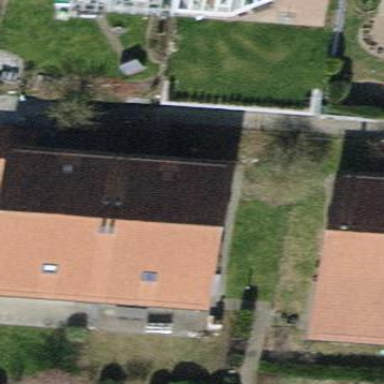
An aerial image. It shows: Semidetached house with gabled roof.